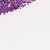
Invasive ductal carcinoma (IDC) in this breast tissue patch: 0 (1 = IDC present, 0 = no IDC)